Aerial crown-view tile of a tropical tree (Barro Colorado Island, Panama), acquired 20250414:
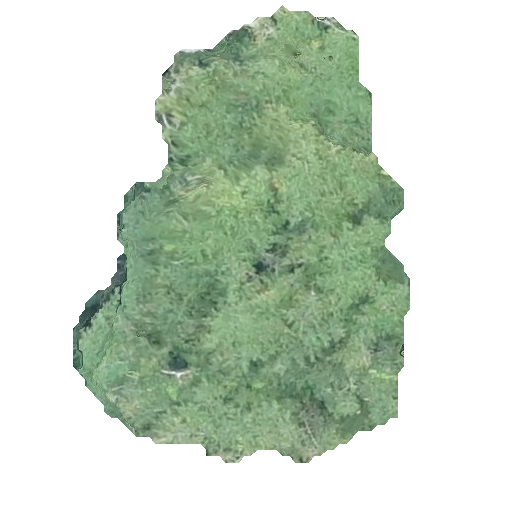
Species: Chrysophyllum cainito
GBIF accepted scientific name: Chrysophyllum cainito
Crown area: 160.428 m²